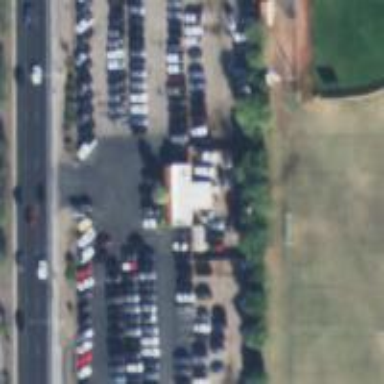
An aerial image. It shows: Shop that sells cars.